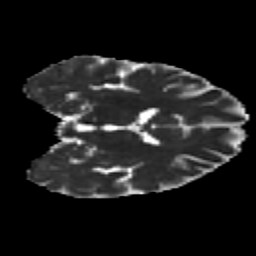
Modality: MD
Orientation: coronal
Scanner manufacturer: ge
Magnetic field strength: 3 T
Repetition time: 8.8 s
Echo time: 0.085 s